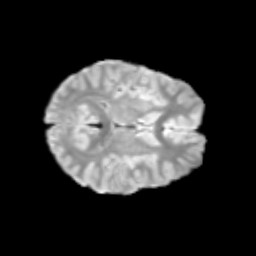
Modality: T2w
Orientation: axial
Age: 10
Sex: female
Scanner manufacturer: siemens
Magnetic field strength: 3 T
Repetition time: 3.8 s
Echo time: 0.07 s